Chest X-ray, PA view. Patient: 57 years old, sex F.
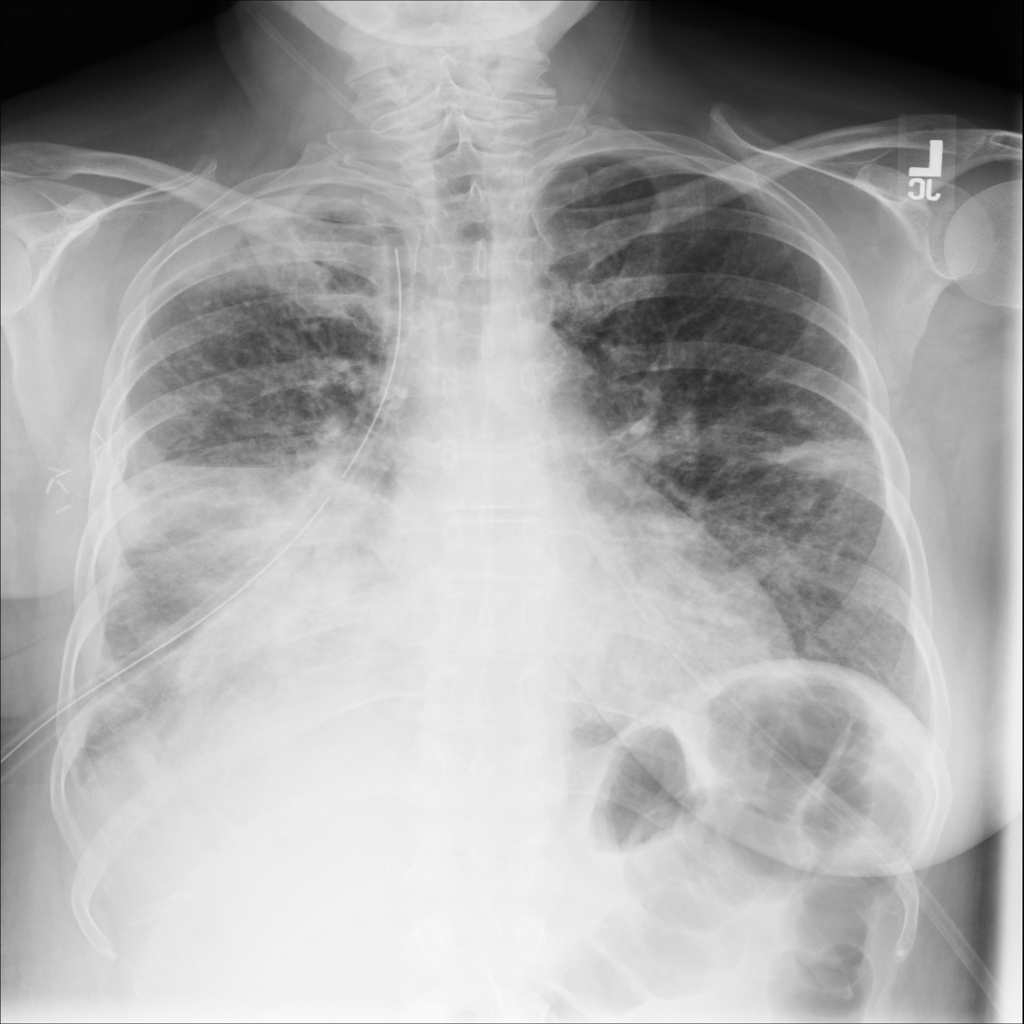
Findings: Atelectasis, Infiltration, Pleural_Thickening